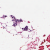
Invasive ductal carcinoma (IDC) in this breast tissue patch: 0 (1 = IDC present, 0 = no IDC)